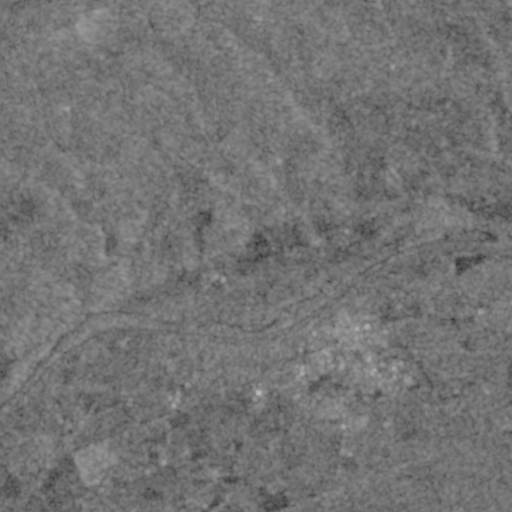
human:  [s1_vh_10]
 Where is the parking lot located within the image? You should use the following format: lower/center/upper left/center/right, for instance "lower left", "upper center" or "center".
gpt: The parking lot is located in the center right of the image.
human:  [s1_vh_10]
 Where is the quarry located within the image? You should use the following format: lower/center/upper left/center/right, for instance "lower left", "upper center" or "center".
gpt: The quarry is located in the center of the image.
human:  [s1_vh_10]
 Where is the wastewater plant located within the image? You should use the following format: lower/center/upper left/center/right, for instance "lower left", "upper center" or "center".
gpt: The wastewater plant is located in the center right of the image.
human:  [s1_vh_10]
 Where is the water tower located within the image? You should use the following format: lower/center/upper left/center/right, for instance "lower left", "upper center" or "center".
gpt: The water tower is located in the lower center of the image.
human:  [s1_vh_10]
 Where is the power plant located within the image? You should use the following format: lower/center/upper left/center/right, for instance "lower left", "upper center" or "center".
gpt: There is no power plant in the image.

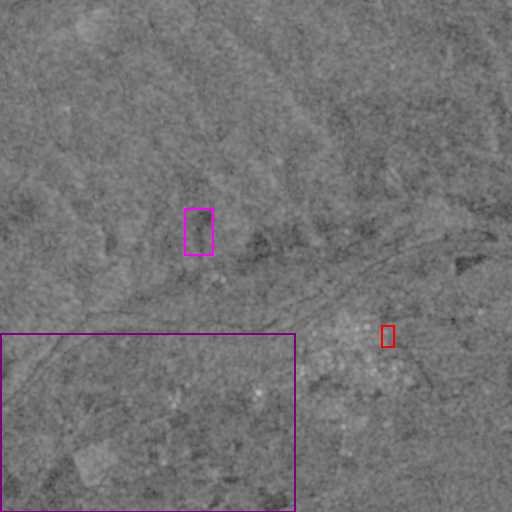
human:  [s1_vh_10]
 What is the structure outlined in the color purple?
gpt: The structure outlined in purple is a crop field.
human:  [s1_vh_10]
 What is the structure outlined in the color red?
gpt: The structure outlined in red is a park.
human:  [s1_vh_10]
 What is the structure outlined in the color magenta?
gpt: The structure outlined in magenta is a quarry.
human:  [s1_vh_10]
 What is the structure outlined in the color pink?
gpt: There is no pink outline.